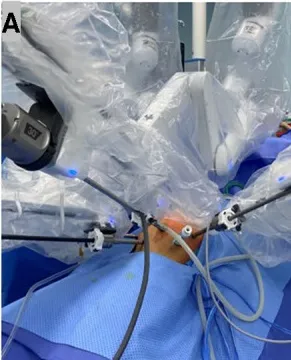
Robotic dissection in pylorus-preserving pancreatoduodenectomy (PPPD). (A) Port set up during surgery.
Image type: radiology (ct)